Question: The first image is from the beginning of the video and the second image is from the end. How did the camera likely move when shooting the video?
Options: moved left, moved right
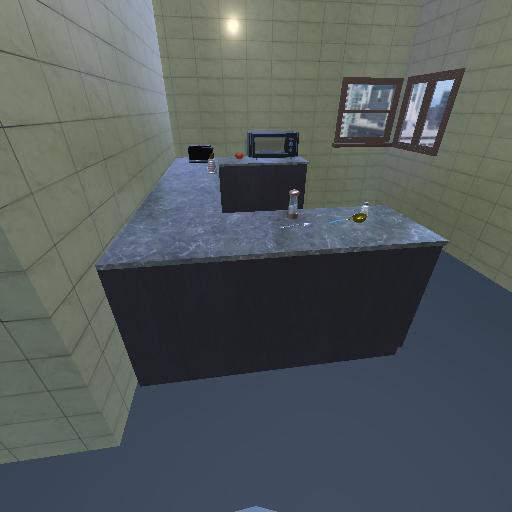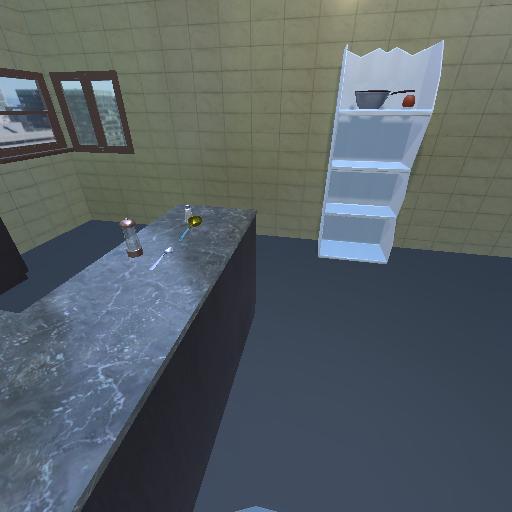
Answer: moved left